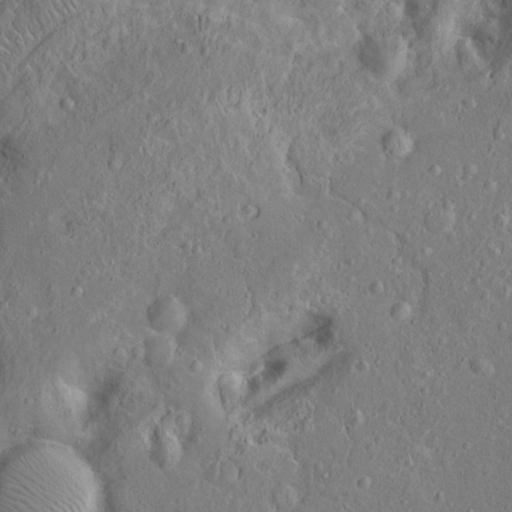
Objects detected: cone, cone, cone